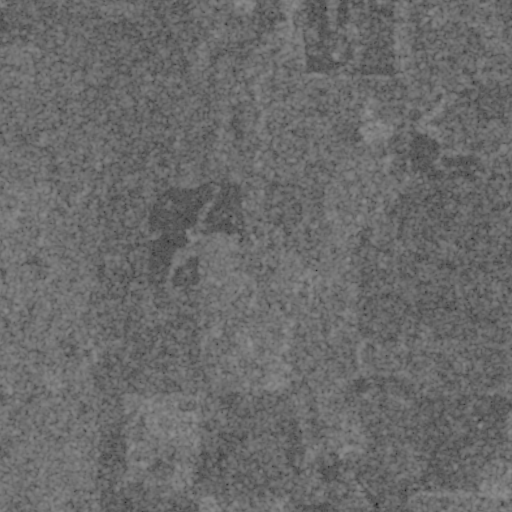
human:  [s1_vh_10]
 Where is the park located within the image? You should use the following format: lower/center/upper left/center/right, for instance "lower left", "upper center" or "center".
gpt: The park is located in the lower center of the image.
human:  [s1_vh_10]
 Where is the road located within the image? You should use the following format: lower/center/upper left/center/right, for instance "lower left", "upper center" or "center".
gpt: There is no road in the image.

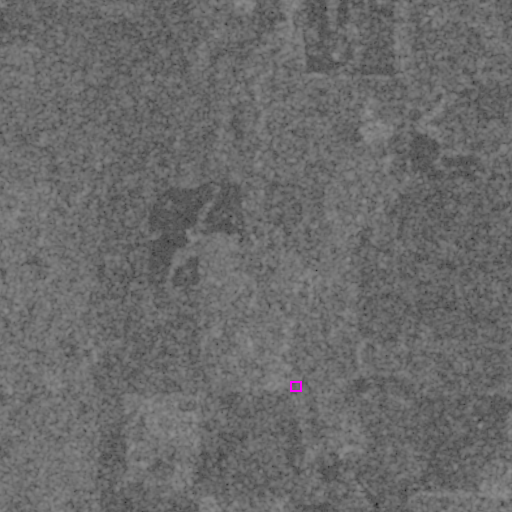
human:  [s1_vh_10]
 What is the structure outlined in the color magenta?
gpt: The structure outlined in magenta is a park.
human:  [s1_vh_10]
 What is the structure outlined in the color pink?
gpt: There is no pink outline.